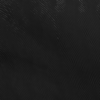
Label: not_dusty